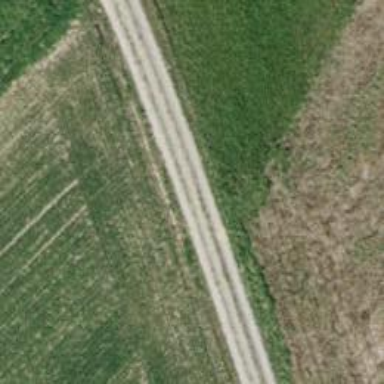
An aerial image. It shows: Track with pebblestone surface graded as grade3.